Question: I have a listview. And I need to make something very easy to acces on the listview. So I want to make something like the Samsung contact list.
Can somebody help me where I need to start? (Maybe a code example or some explanation where to start?)

It is just that I want to make a listview with this kind of swipe mechanic. I don't want to remove a row or add a row. I just want a event behind it to do stuff when swiped. And the animation would be cool if it was something like that.
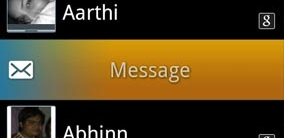
Answer: Follow the libraries on github
1. listview animations
2. swipe to dismiss
3. Roman nurik's Android-SwipeToDismiss